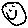
Label: smiley face